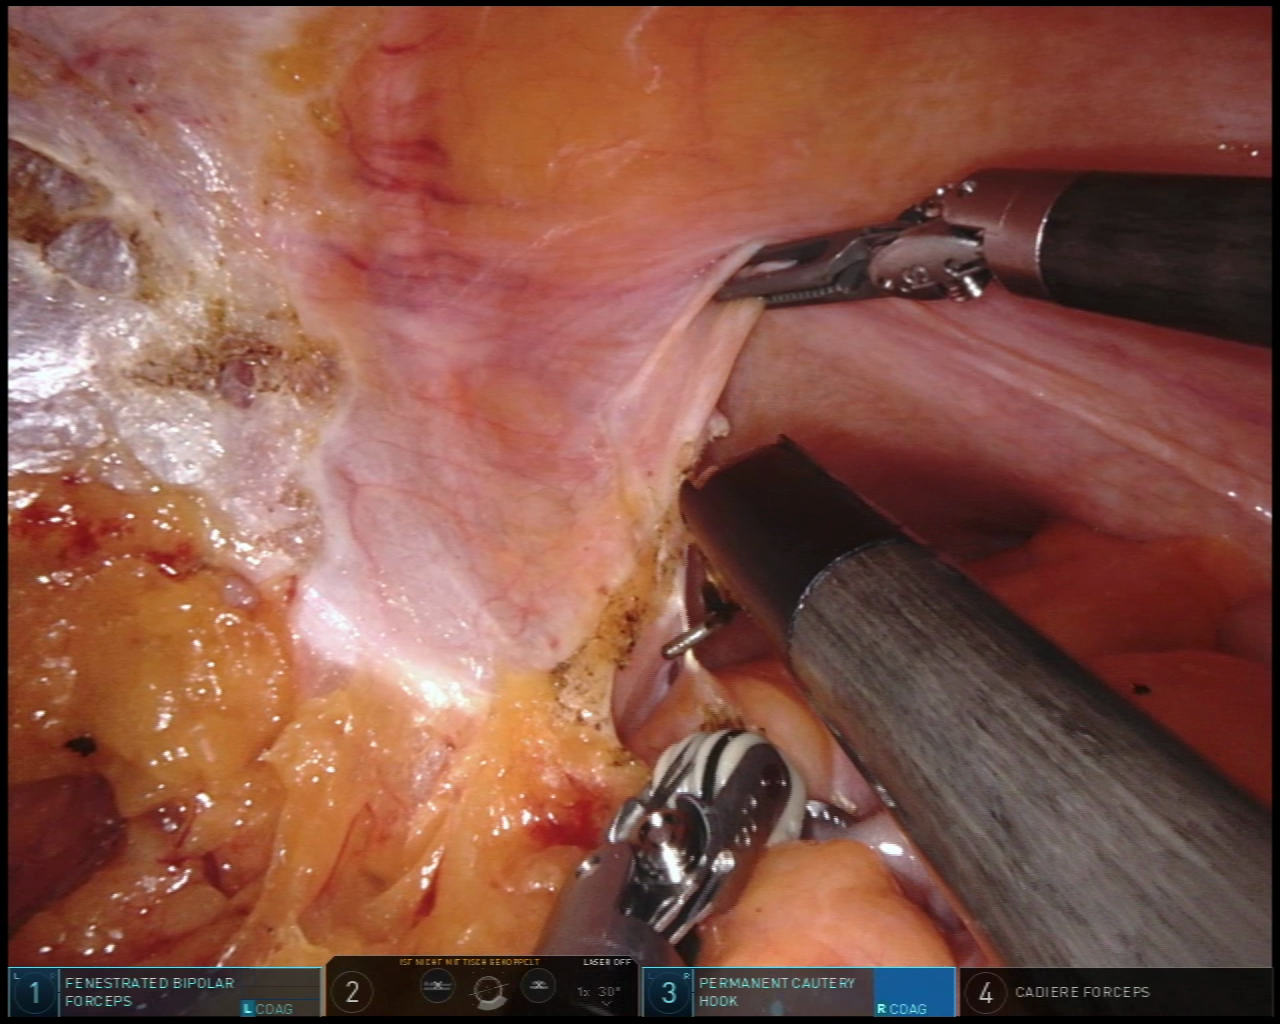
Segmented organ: abdominal_wall
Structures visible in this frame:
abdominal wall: yes
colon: yes
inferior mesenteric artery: no
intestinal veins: no
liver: no
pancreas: no
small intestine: no
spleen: no
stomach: no
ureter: no
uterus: no
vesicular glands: no